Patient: sex F, age 82
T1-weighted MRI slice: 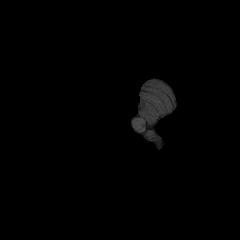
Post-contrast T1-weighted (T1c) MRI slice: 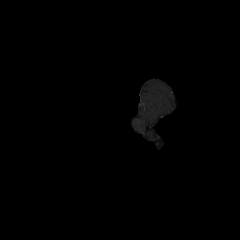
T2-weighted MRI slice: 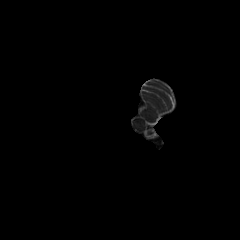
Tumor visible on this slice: no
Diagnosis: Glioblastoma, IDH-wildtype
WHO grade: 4